Question: I guess its duplicated question, but I have checked all the info about that on stackoverflow and I'm not able to figure it out.
After 'zooming' in the Image of a 'UICollectionViewCell', I want to pan the Image, but only until the borders of the 'UIScreen'/parent view.
This is what's happening:

This is the code I use for 'Scaling' & 'Pan':
'''
- (void)moveImage:(UIPanGestureRecognizer *)recognizer
{
if (self.pinchGesture.scale<1.0){
return;
}
if (recognizer.state == UIGestureRecognizerStateBegan || recognizer.state == UIGestureRecognizerStateChanged) {
CGPoint translation = [recognizer translationInView:self.superview];
CGPoint newcenter = CGPointMake(self.center.x + translation.x, self.center.y + translation.y);
[self setCenter:newcenter];
[recognizer setTranslation:CGPointZero inView:self];
}
}
- (void)doPinch:(UIPinchGestureRecognizer *)gesture
{
if([gesture state] == UIGestureRecognizerStateBegan) {
previousScale = 1.0;
}
CGFloat currentScale = [[self.layer valueForKeyPath:@"transform.scale"] floatValue];
// Constants to adjust the max/min values of zoom
const CGFloat kMaxScale = 4.0;
const CGFloat kMinScale = 1.0;
CGFloat newScale = 1 - (previousScale - [gesture scale]); // new scale is in the range (0-1)
newScale = MIN(newScale, kMaxScale / currentScale);
newScale = MAX(newScale, kMinScale / currentScale);
self.transform = CGAffineTransformScale(self.transform, newScale, newScale);
}
'''
Thanks in advance ;)
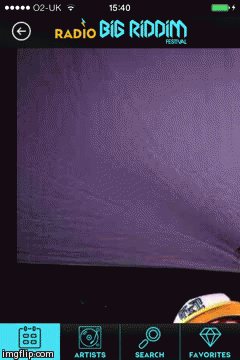
Answer: Finally I use the zoom that implements 'UIScrollView'. I added a 'UIScrollView' to my 'UICollectionViewCell'.
And I've set it up the 'minimumZoomScale', 'maximumZoomScale', 'zoomScale' of the 'UIScrollView', and implemented the 'viewForZoomingInScrollView' 'UIScrollViewDelegate' method on my Custom 'UICollectionViewCell', to get running the 'zoom' functionality in the 'UIScrollView'.
That's how looks the 'cellForItemAtIndexPath': method of my 'UICollectionView':
'''
- (UICollectionViewCell *)collectionView:(UICollectionView *)collectionView cellForItemAtIndexPath:(NSIndexPath *)indexPath{
SBQPhotosDetailCollectionViewCell *cell = [self.collectionView dequeueReusableCellWithReuseIdentifier:CellIdentifier forIndexPath:indexPath];
cell.imageDetail=[[UIImageView alloc] initWithFrame:cell.bounds];
cell.imageDetail.contentMode=UIViewContentModeScaleAspectFit;
cell.scrollView.contentSize = CGSizeMake(cell.imageDetail.frame.size.width, cell.imageDetail.frame.size.height);
;
cell.imageDetail.transform = CGAffineTransformIdentity;
cell.scrollView.delegate=cell;
cell.scrollView.maximumZoomScale=4.0;
cell.scrollView.minimumZoomScale=1.0;
cell.scrollView.zoomScale=1.0;
[cell.scrollView addSubview:cell.imageDetail];
[cell.imageDetail setImageWithURL:[NSURL URLWithString:[self.arrayURLS objectAtIndex:indexPath.row]]
placeholderImage:[UIImage imageNamed:@"thunder"]];
cell.delegate = self;
return cell;
}
'''